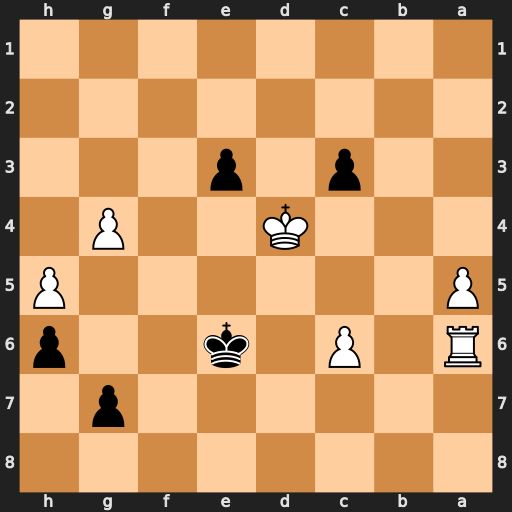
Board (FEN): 8/6p1/R1P1k2p/P6P/3K2P1/2p1p3/8/8
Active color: b
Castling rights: -
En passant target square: -
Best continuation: e2 c7+ Kd7 Rc6 Kc8 Re6 c2 Rxe2 c1=Q